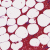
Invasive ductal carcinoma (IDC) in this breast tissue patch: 0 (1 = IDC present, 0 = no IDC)